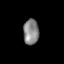
Tissue: lung
Cell type: T cells
Senescence score: 0.1933
Nuclear area (px): 392
Mean DAPI intensity: 133.584